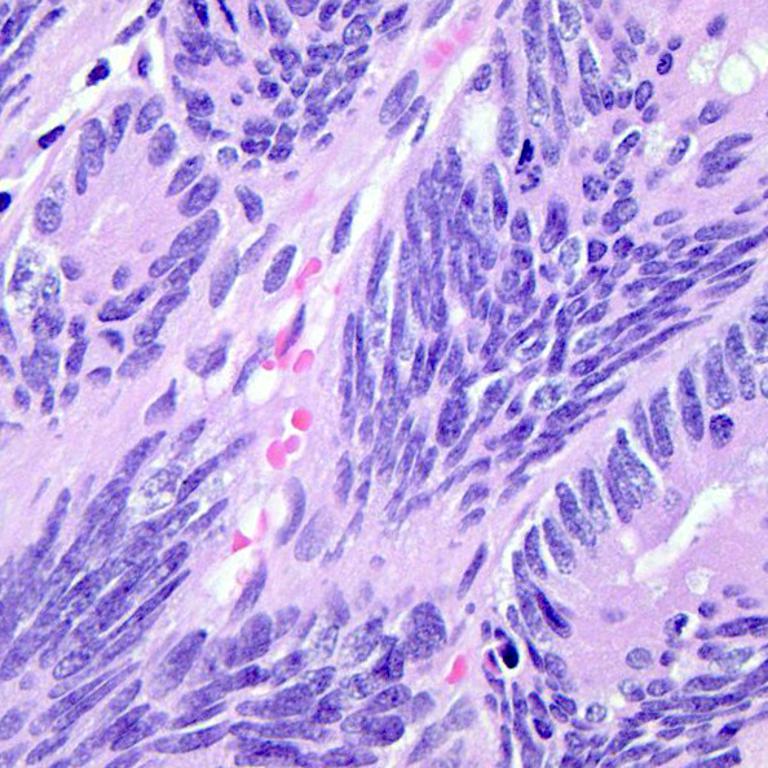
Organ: colon
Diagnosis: adenocarcinomas